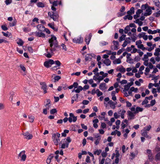
Tumor epithelial tissue: no
Tumor-associated stroma tissue: yes
Normal tissue: no